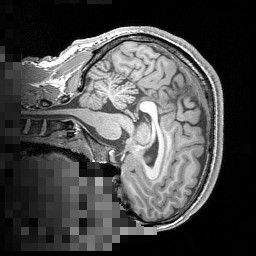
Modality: T1w
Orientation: sagittal
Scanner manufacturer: siemens
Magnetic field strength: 3 T
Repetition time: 1.5 s
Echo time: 0.00291 s